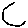
Label: hexagon